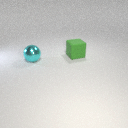
large cyan metal sphere to the left of large green rubber cube